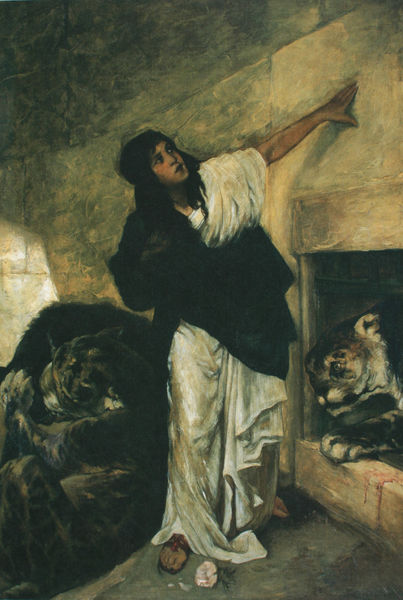
Titel: Letzter Gruss
Künstler: Gabriel von Max
Institution: Privatbesitz
Schlagwörter: frau, feathers, hands, hat, white, women, arm, black, dark, dress, face, female, girls, green, grey, hair, lady, nose, painting, robe, wall, woman, yellow, looking, pink, brown, floor, hand, flower, food, man, girl, head, house, young, boy, eyes, feet, flowing, light, entrance, look, shadow, chin, mouth, scarf, animals, martyr, myth, saint, faces, jacket, fall, drape, marble, cloak, toga, cat, fireplace, renaissance, walls, ceiling, gate, walk, foot, large, animal, eye, cloth, rose, fire, fingers, sandals, slippers, sandal, claws, paws, snout, tiger, black hair, pointing, christian, bible, standing, biblical, lion, scary, big, nightmare, tile, blood, lost, white and black, barefoot, symbolic, cheetah, leopard, jk, bear, bears, brows, panther, thumb, cool, shroud, j, big cat, cats, poncho, white robe, den, tigers, brownyellow, touching wall, parka, judah, seeking, black sheet